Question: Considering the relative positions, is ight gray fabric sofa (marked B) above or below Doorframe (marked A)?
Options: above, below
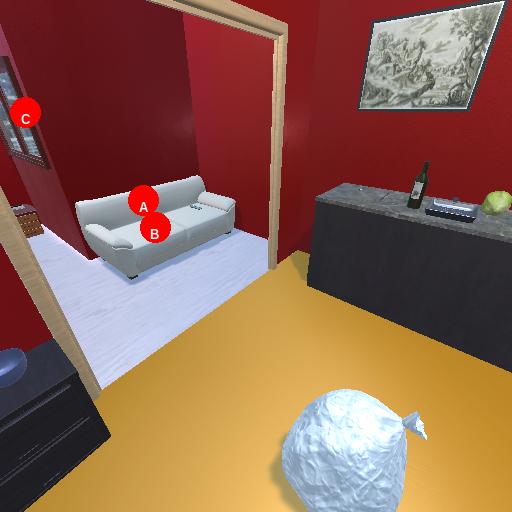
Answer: above